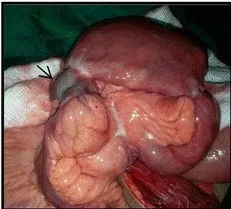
B; Dilated blind loop segments with bowel discolouration of the distal blind loop (arrow head).
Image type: medical_photograph (other_medical_photograph)